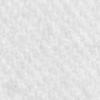
Label: no_change